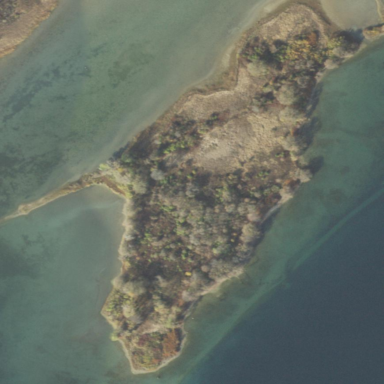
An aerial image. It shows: Islet.